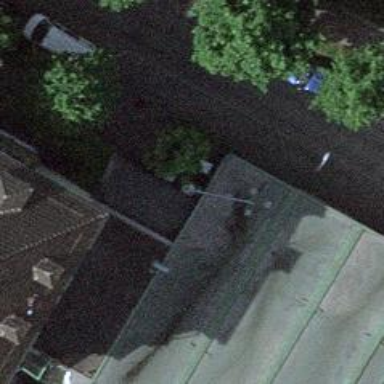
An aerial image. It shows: Kiosk shop.